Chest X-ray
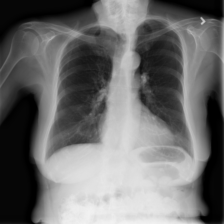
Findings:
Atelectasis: negative
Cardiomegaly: negative
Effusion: negative
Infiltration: negative
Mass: negative
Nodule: negative
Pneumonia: negative
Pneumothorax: negative
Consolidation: negative
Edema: negative
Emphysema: negative
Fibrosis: negative
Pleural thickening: negative
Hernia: negative